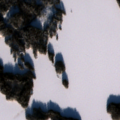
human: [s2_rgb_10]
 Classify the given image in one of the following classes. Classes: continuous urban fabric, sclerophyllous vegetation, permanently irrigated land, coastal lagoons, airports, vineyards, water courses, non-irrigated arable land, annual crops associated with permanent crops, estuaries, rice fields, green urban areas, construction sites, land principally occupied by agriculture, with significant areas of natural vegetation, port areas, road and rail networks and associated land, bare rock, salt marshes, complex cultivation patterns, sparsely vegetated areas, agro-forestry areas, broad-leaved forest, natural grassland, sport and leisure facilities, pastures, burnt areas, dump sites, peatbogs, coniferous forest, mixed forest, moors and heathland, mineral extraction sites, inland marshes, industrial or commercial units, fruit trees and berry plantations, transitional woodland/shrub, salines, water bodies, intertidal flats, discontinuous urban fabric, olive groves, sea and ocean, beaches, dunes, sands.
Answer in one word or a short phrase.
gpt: coniferous forest, mixed forest, water bodies